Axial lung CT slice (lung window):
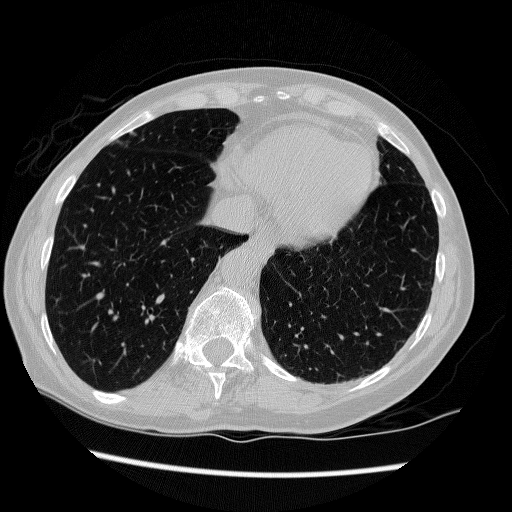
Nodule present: no